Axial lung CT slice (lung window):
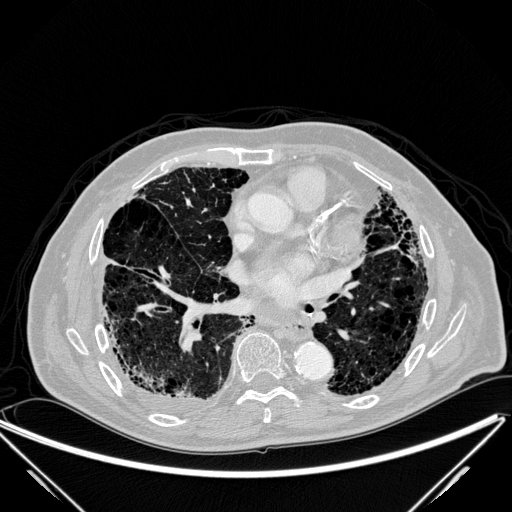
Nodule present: no